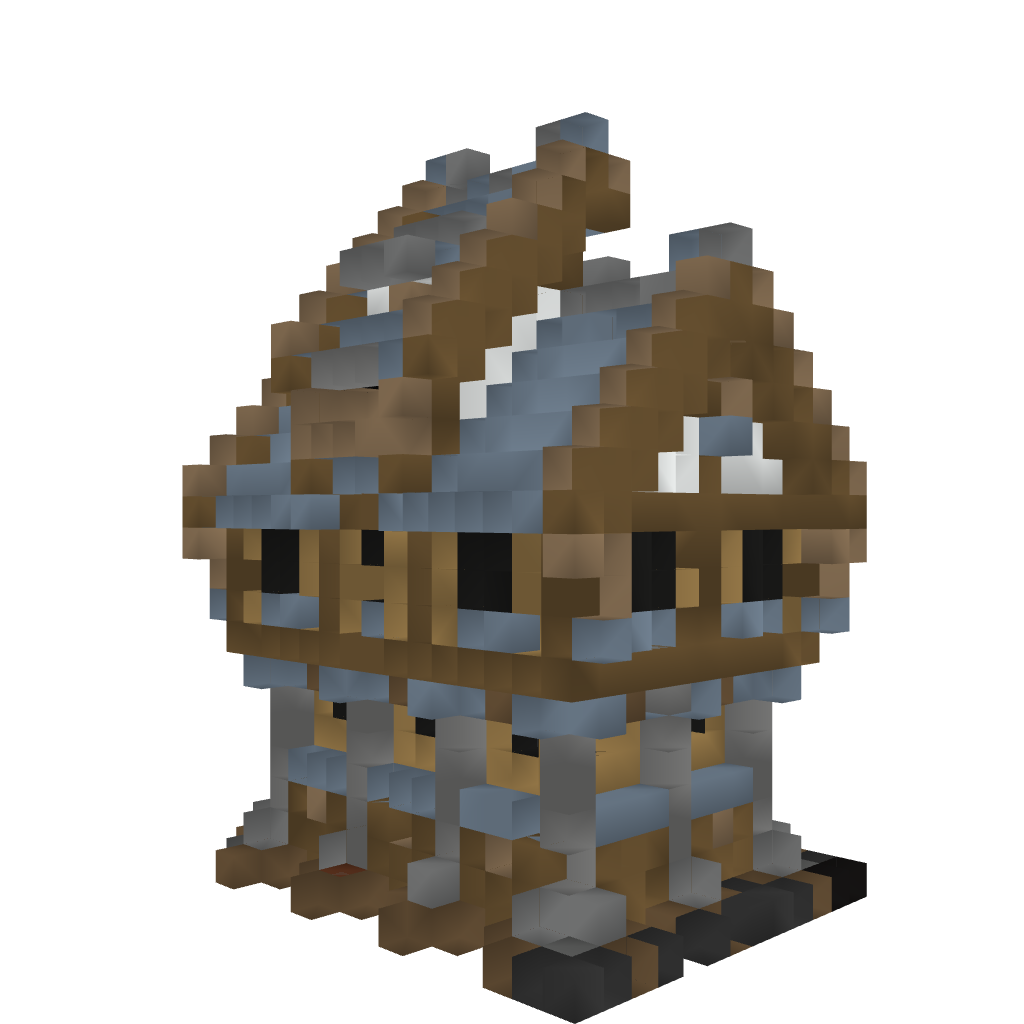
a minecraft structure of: Medieval Medium House